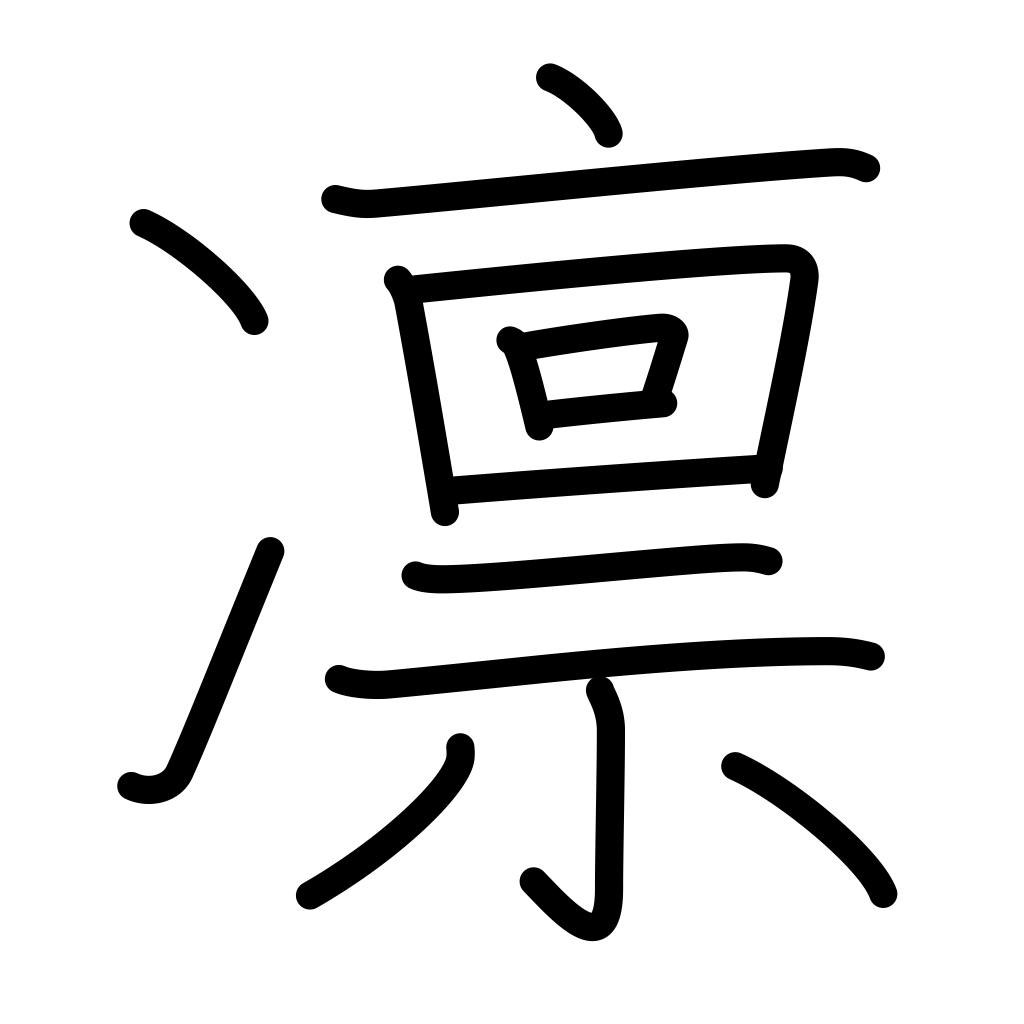
Meaning: cold, strict, severe